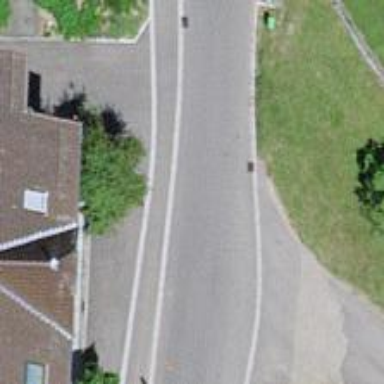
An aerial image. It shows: Residential road with asphalt surface. There is sidewalk on the left side.